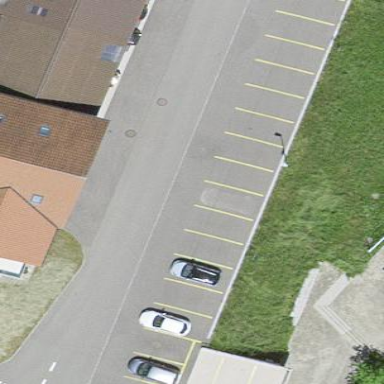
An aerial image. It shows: Street-side parking area.